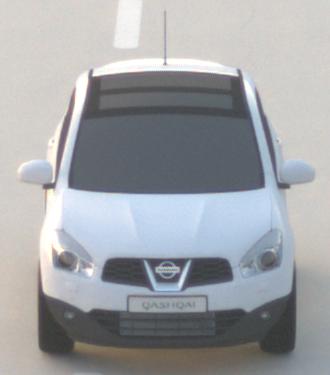
Make: Nissan
Model: Qashqai 1.6
Detailed model: Qashqai (J10)
Model produced from: 2010/03
Model produced until: 2010/08
Doors: 5
Color: white
Road condition: dry road
Daytime: dawn
Contrast: medium contrast